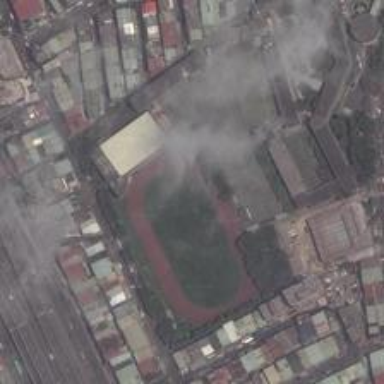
The football field next to the avenue is small while the top of the filed is full of smoke .